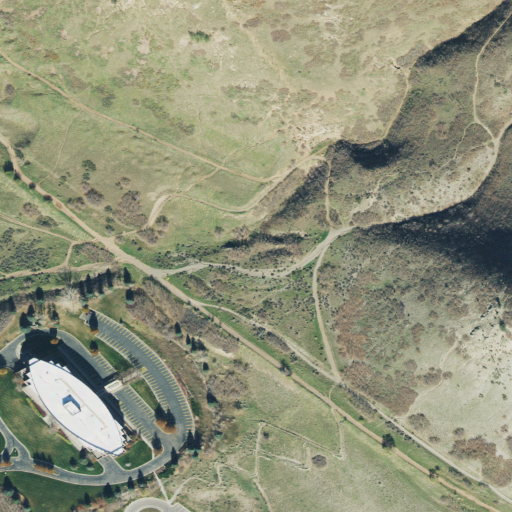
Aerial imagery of valley in Utah named Georges Hollow containing shrub, grassland, open development, evergreen forest, low intensity development, medium intensity development, deciduous forest, and high intensity development